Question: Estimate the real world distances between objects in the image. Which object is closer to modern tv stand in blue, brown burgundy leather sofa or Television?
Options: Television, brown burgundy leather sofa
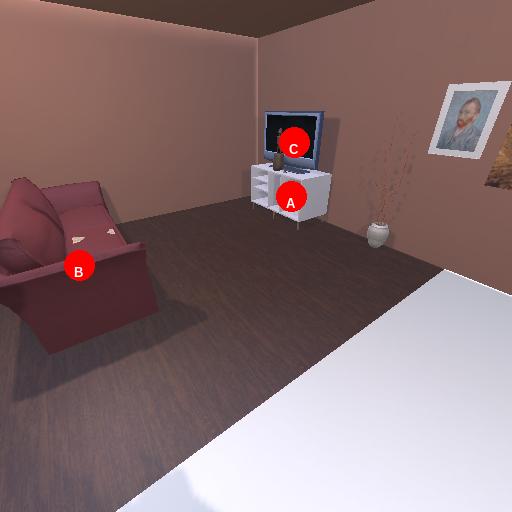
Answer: Television